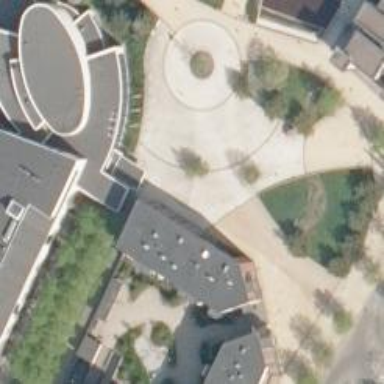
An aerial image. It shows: Public building.